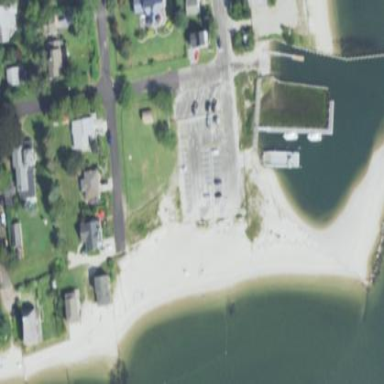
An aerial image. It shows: Town Beach designated as park.